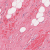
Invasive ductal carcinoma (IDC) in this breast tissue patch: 0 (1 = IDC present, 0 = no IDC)